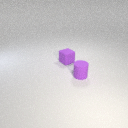
small purple rubber cylinder to the right of small purple rubber cube